Brain MRI, t2w sequence, axial 2D slice.
Patient: age 18, sex F, weight 95 kg, height 1.95 m
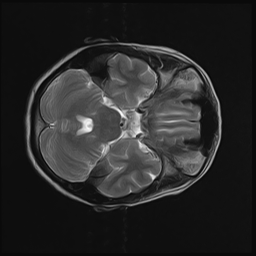